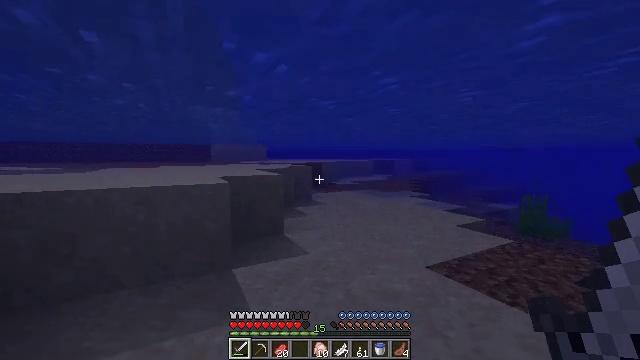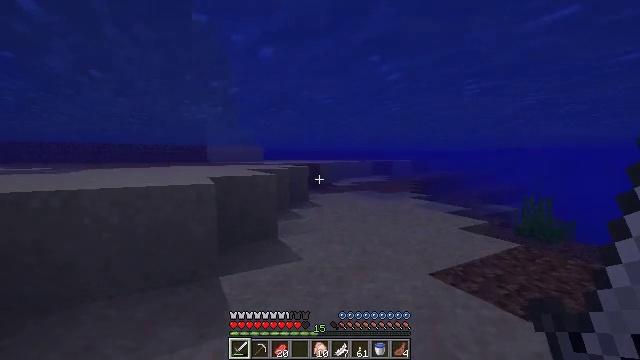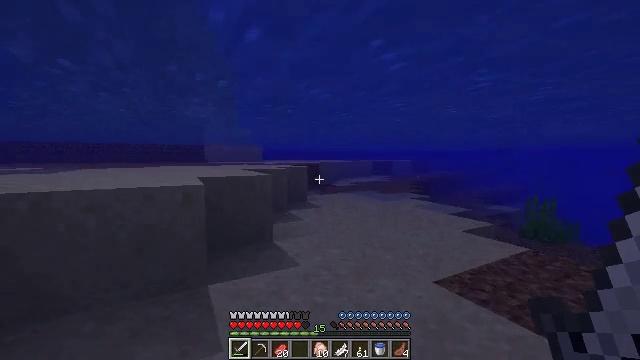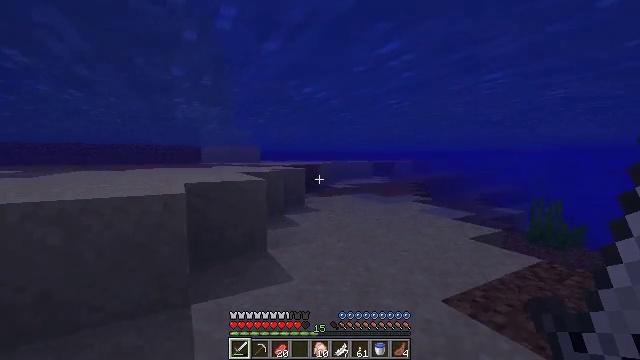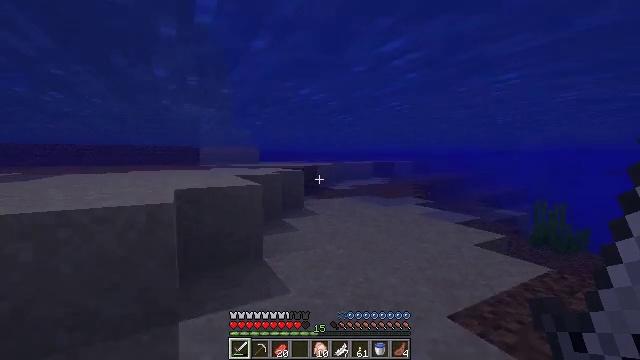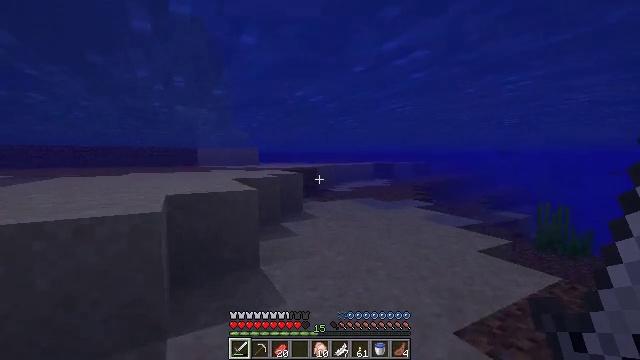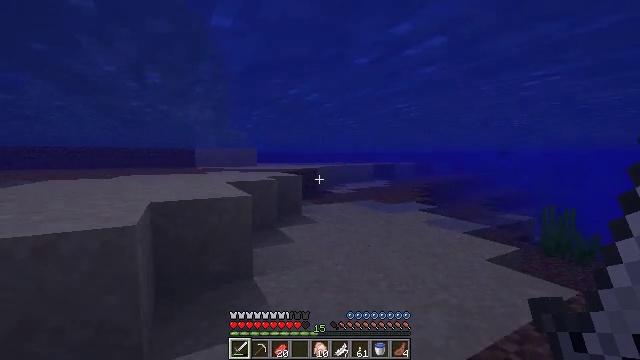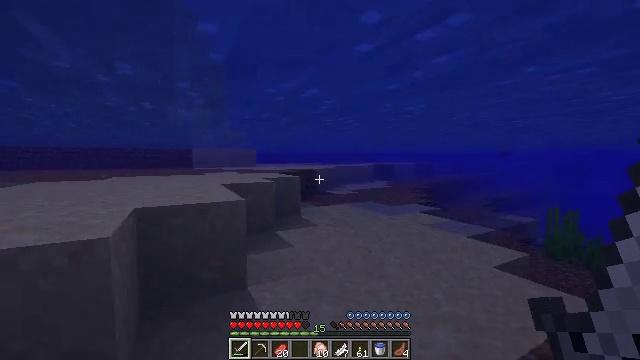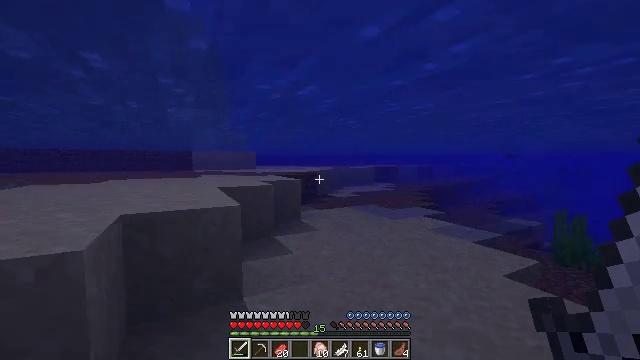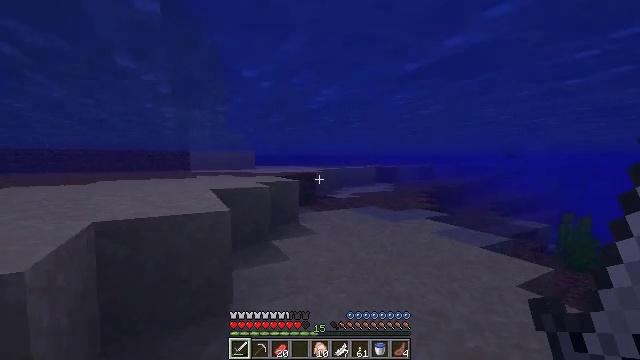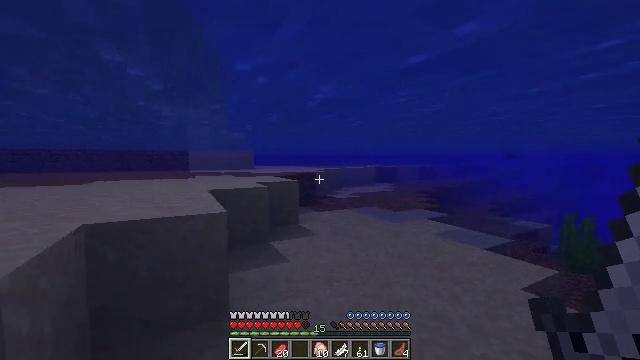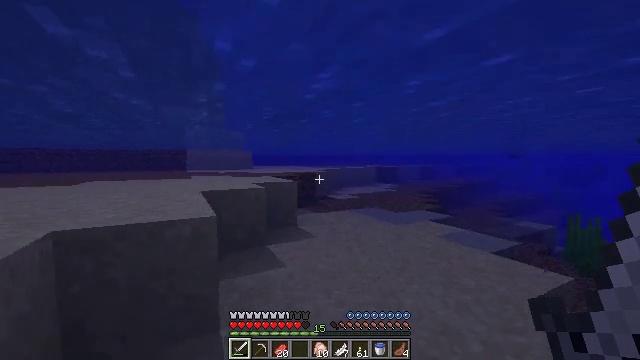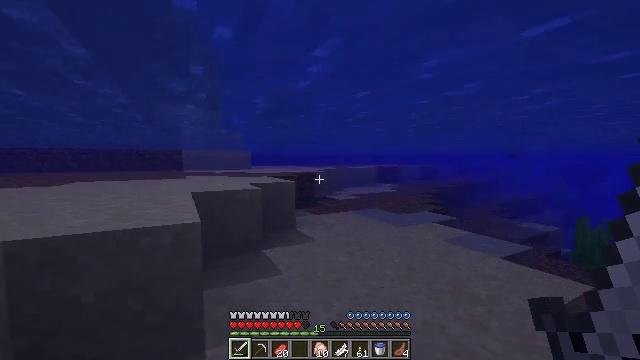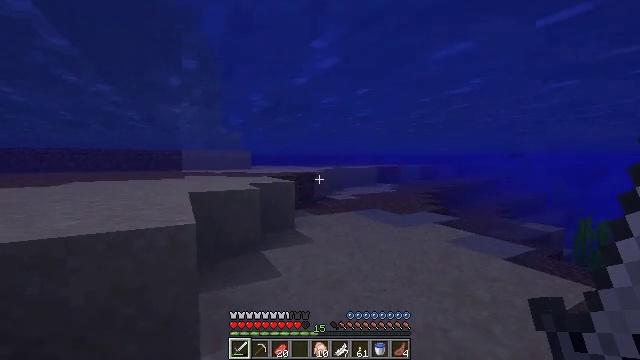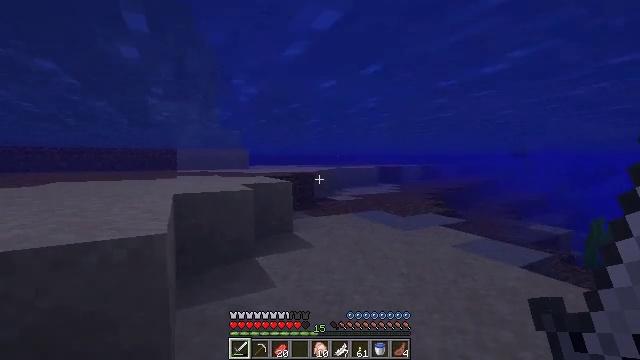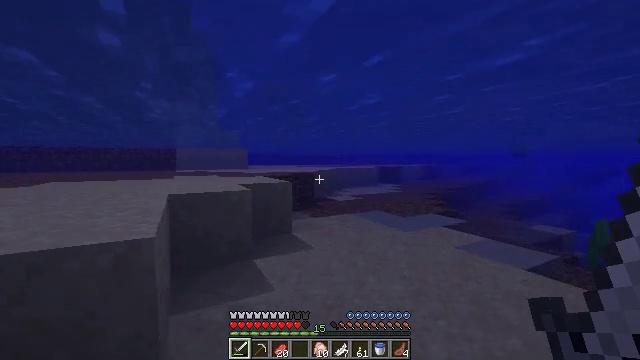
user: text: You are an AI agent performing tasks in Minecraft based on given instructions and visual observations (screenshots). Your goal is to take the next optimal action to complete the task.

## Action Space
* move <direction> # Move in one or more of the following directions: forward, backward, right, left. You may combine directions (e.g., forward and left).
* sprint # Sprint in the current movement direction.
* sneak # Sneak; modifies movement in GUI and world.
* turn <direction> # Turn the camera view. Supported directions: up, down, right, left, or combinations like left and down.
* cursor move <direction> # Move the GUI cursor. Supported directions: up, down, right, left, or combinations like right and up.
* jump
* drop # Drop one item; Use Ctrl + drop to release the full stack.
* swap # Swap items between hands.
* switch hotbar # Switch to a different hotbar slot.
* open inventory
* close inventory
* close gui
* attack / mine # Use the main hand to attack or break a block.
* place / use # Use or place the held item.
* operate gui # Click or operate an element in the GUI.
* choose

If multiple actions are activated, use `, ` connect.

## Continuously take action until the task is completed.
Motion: motion action
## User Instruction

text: Collect the grass block using a shovel.
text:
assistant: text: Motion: move forward, sprint
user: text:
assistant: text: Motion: move forward, sprint, jump
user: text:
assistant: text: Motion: move forward, sprint, jump
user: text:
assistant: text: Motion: move forward, sprint, jump
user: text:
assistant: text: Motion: move forward, sprint
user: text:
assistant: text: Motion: move forward, sprint
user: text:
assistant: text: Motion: move forward, sprint
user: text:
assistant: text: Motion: move forward, sprint
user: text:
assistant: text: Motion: move forward, sprint
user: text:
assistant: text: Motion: move forward, sprint
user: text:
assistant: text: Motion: move forward, sprint
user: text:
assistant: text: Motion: move forward, sprint
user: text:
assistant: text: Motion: move forward, sprint
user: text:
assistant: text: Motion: move forward, sprint
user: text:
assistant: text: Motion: move forward, sprint
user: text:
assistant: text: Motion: move forward, sprint
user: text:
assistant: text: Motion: move forward, sprint
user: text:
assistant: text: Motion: move forward, sprint
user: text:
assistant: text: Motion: move forward, sprint
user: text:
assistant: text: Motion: move forward, sprint
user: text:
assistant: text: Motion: move forward, sprint
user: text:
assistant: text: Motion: move forward, sprint
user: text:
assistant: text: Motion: move forward, sprint
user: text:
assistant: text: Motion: move forward, sprint
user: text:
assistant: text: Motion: move forward and move right, sprint
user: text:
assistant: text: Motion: move forward and move right, sprint, turn left
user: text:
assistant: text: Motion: move forward and move right, sprint, turn left
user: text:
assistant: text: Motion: move forward and move right, sprint, turn right
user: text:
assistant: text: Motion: move forward, sprint
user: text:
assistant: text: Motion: move forward, sprint